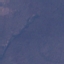
Label: HerbaceousVegetation